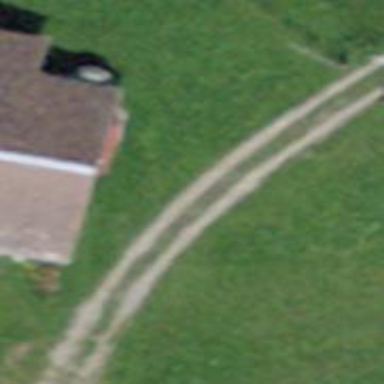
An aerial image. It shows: Gravel track with grade 2 quality.